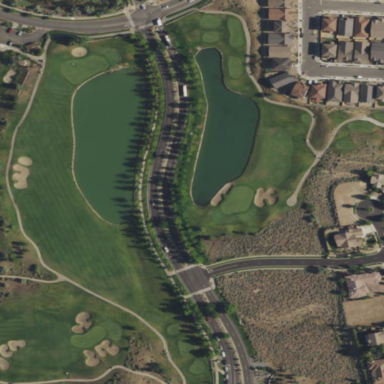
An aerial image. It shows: Rough area on grassy golf course.